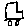
Label: car